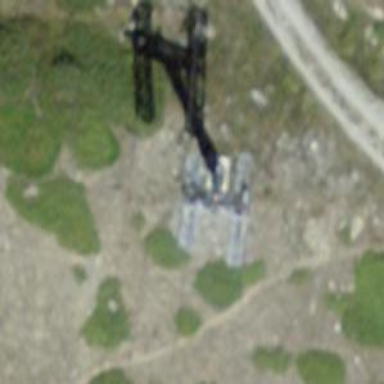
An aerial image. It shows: Pylon for aerialway.